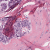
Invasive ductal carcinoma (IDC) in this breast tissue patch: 1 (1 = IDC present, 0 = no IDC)